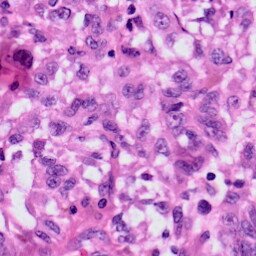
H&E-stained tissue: Skin